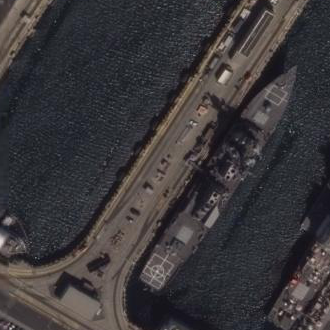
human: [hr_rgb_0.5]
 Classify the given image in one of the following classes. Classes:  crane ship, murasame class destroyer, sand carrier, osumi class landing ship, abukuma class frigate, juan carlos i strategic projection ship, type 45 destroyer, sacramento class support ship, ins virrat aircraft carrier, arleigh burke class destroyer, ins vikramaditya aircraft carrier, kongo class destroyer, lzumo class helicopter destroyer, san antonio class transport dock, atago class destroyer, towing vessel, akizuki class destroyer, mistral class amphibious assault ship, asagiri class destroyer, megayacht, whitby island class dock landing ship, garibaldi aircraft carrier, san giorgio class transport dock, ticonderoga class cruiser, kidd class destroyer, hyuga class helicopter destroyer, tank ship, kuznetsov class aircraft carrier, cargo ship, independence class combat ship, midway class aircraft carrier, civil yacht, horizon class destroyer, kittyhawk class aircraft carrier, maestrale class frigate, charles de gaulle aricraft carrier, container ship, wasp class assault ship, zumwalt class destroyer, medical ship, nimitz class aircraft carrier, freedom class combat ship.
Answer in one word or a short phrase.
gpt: Arleigh Burke class destroyer